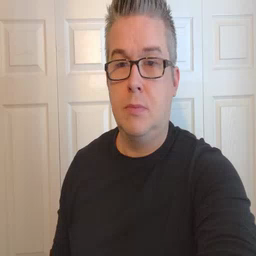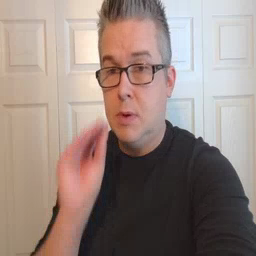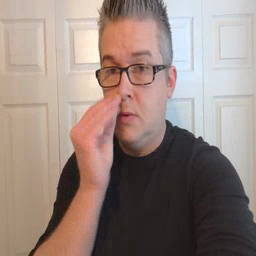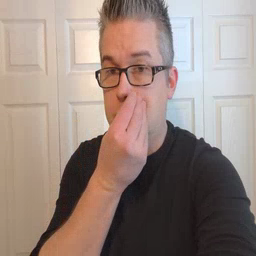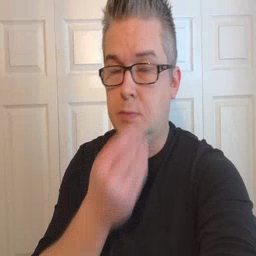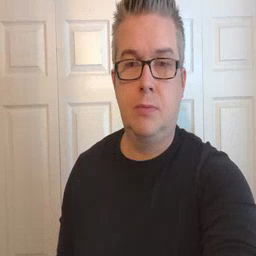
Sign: flower